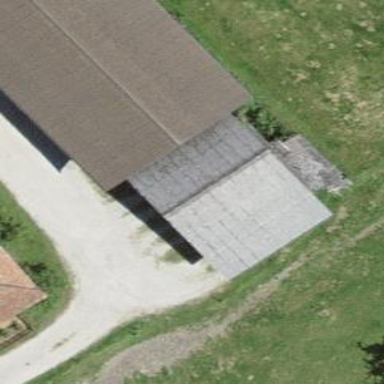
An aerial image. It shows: Garage building.